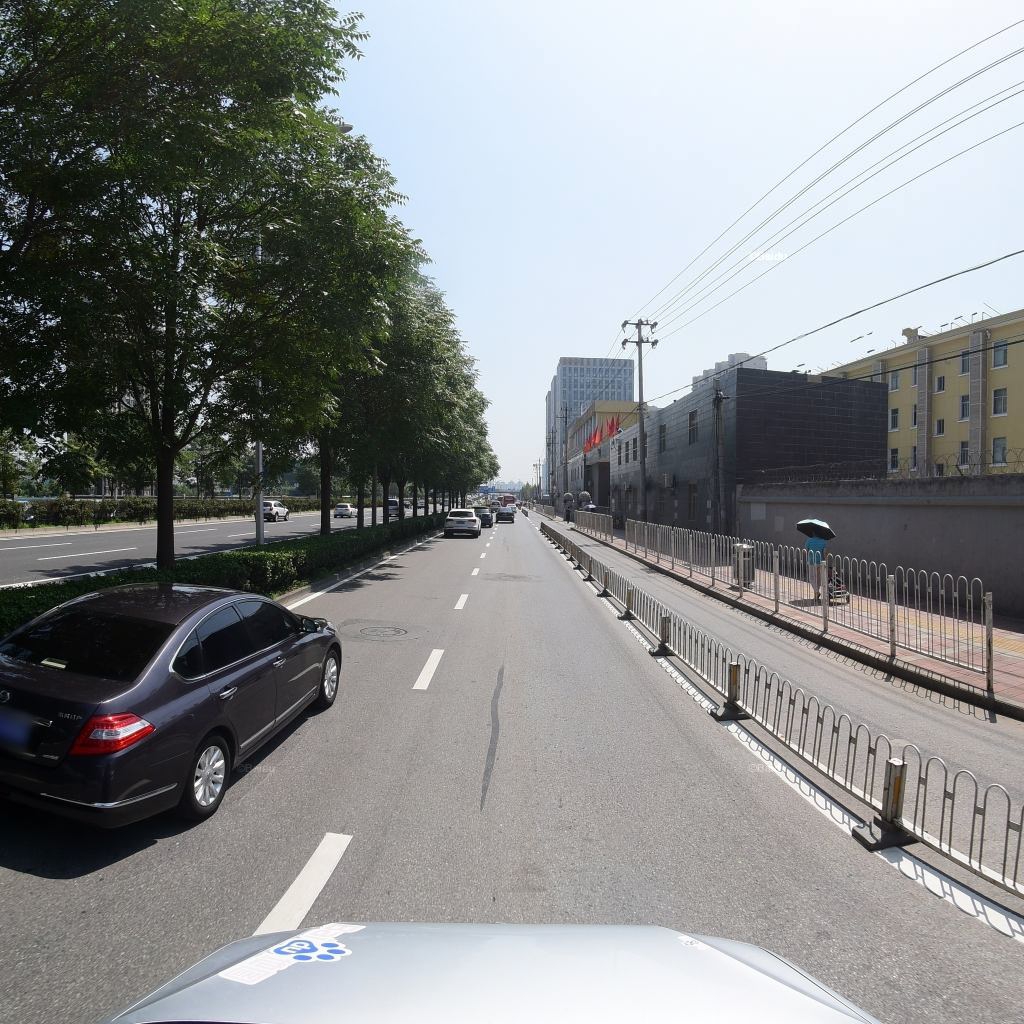
Region: Fengtai
Road damage annotations: manhole cover, longitudinal patch